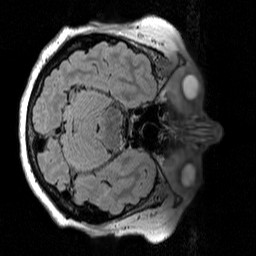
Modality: T2w
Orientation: axial
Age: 56
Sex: female
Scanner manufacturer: siemens
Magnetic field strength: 3 T
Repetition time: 5 s
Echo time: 0.386 s